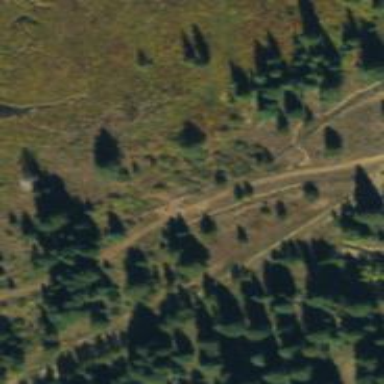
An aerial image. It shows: Nordic path for cross-country skiing.